Question: How can I make an android image slider that contains two parts. One part is an horizotal image slider (thumnail), the second part is an original image of the selected image.
This look like ios horizontal view in ios:

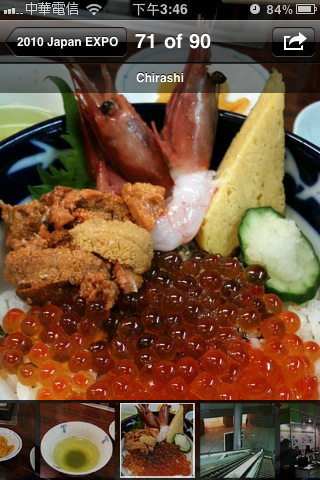
Answer: You need to use a 'Gallery' and 'ImageView'
1: Make a layout :
'''
<LinearLayout
android:layout_width="fill_parent"
android:layout_height="fill_parent">
<ImageView
android:layout_width="fill_parent"
android:layout_height="0dp"
android:layout_weight="70"/>
<Gallery
android:layout_width="fill_parent"
android:layout_height="0dp"
android:layout_weight="30"/>
</LinearLayout>
'''
2: Initialize Gallery with adapter.
3: Define onItemClickListener for gallery items where you need to change imageView given above.
Alternatively, you can use the complete code given here :
<URL>